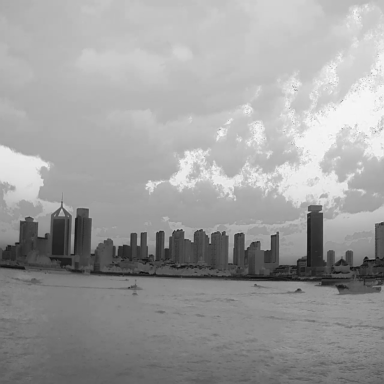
There are four objects shown in the infrared image, including three canoes, and a warship.